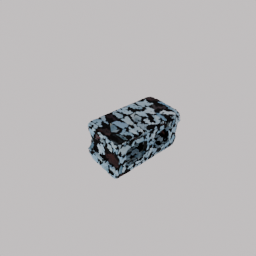
Label: architecture